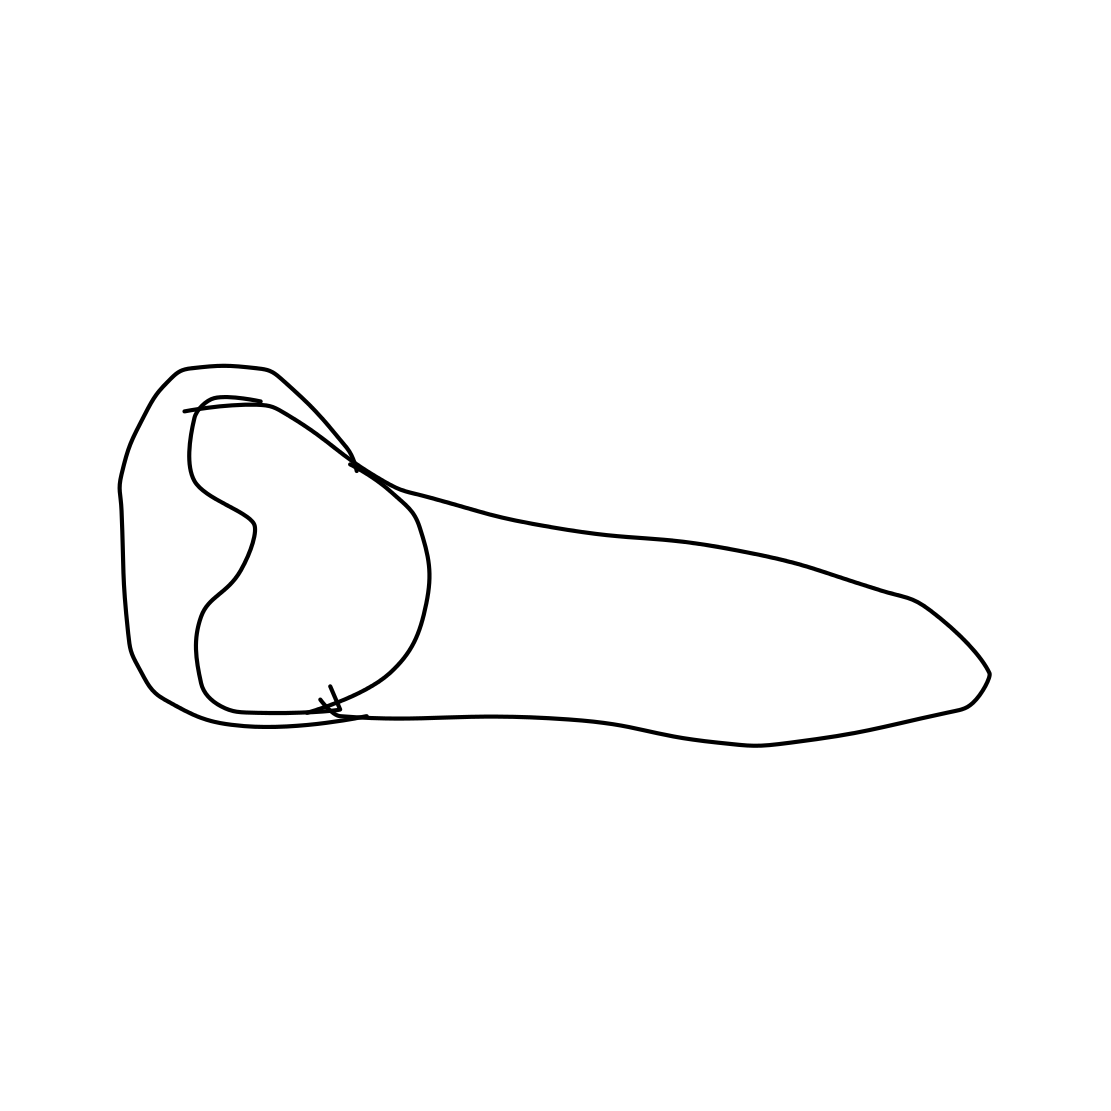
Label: bottle opener